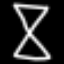
Label: hourglass